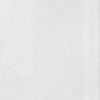
Label: dusty